Question: '''
#top-menu ul.menu li {
background: url(img/back-top-menu2.png);
width: 70px;
height: 37px;
cursor: pointer;
float: left;
text-align: center;
}
#top-menu ul.menu li:hover {
background: url(img/back-top-menu.png);
}
#top-menu ul.menu li a {
color: #fff;
text-decoration: none;
list-style-type: none;
text-align: center;
margin-left: 20px;
margin-top: 20px;
}
'''

How to make margin-top works?
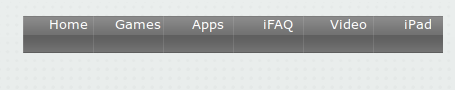
Answer: '<a>' is an inline element. Add "'display:block;'" or "'display:inline-block;'" to it to make it a block level element. Properties like "margin" and "padding" only work on block level elements.